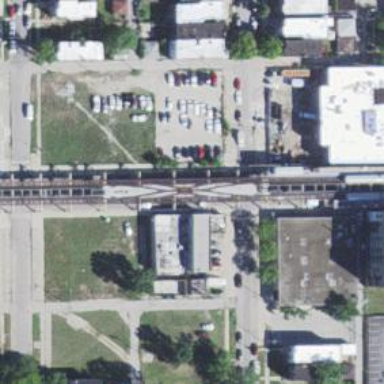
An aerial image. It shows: Railway crossing.